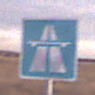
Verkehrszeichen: Autobahn
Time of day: SunriseSunset
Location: Outdoor (Nature)
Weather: PartlyCloudy
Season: NotSpecified
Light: Natural